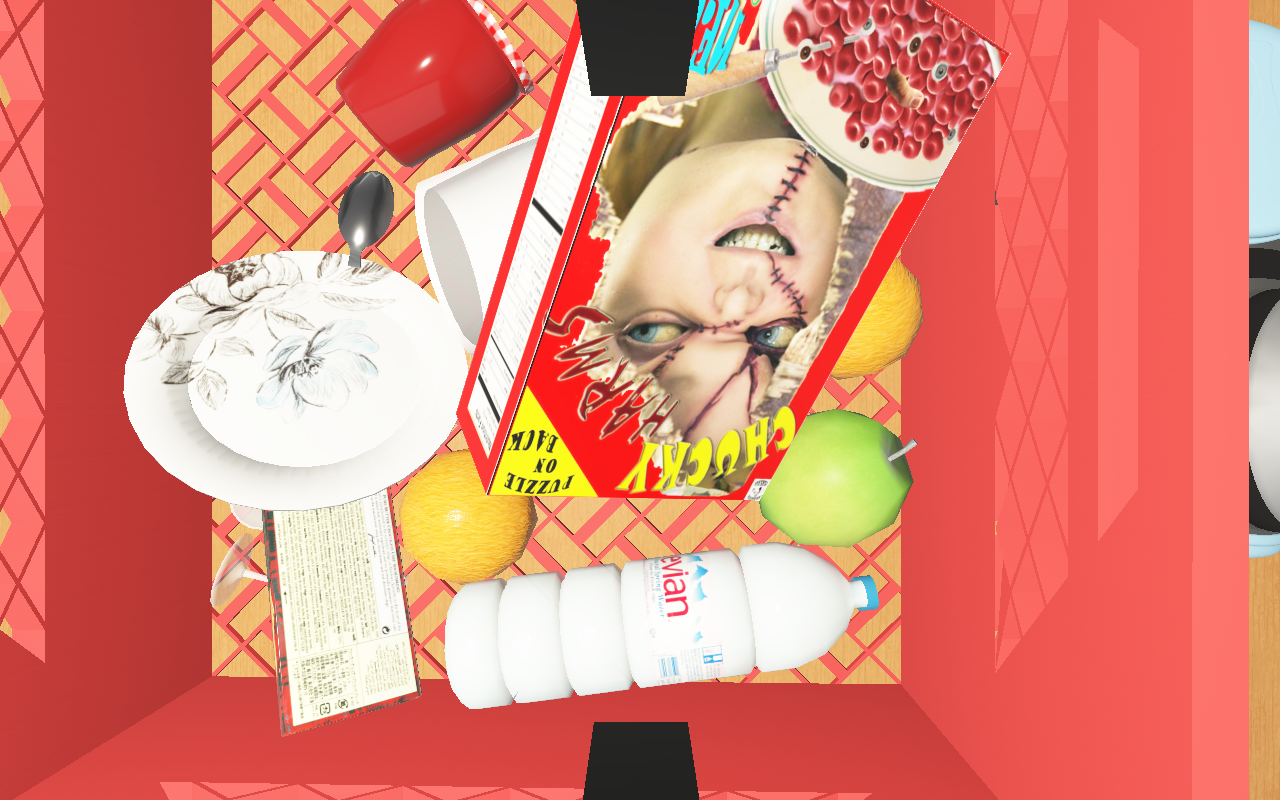
Objects in the scene:
carafe
water bottle
apple
apple
orange
orange
glass
wineglass
jam jar
cereal box
biscuit box